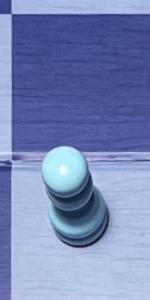
Label: Pawn_White